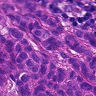
Metastatic tissue present: yes